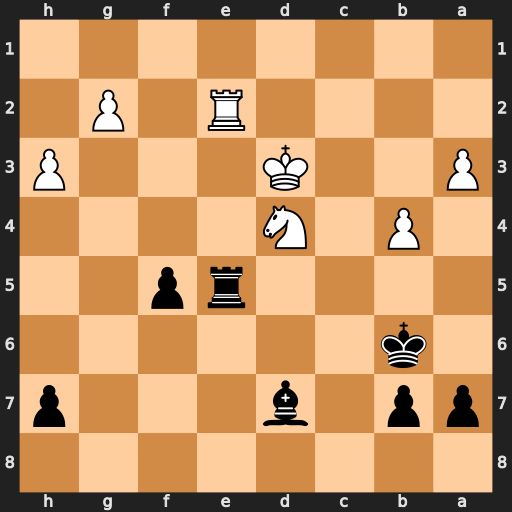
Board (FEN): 8/pp1b3p/1k6/4rp2/1P1N4/P2K3P/4R1P1/8
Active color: b
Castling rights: -
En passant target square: -
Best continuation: Bb5+ Nxb5 Rxe2